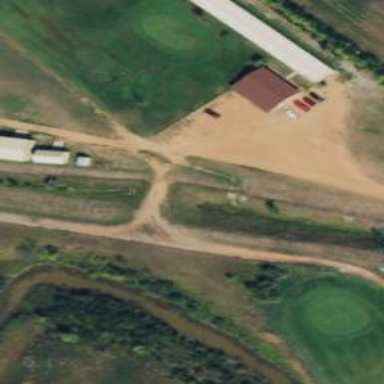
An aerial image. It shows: Footway that serves as golf path.